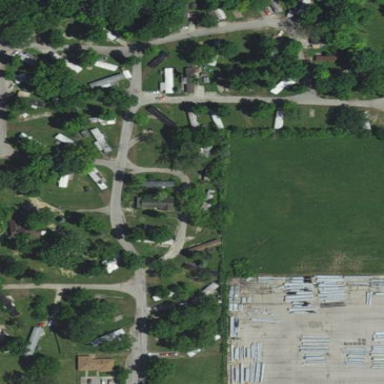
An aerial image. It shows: Residential area known as mobile home park.